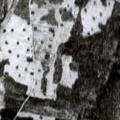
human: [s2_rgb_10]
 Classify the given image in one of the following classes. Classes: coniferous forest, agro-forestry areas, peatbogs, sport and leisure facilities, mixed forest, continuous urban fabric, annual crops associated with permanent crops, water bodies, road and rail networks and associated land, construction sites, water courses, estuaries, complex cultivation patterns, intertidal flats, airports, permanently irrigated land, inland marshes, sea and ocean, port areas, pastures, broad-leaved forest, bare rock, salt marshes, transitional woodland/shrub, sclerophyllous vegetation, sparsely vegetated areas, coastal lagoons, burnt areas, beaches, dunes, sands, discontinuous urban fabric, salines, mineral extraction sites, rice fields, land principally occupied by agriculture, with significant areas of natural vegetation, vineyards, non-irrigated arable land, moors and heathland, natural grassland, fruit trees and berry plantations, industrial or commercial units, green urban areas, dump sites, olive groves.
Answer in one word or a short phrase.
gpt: coniferous forest, mixed forest, transitional woodland/shrub